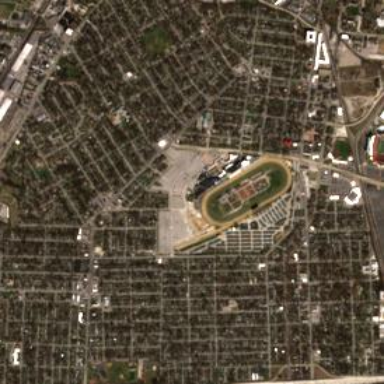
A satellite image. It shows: Commercial area that includes horse racing sport facility.